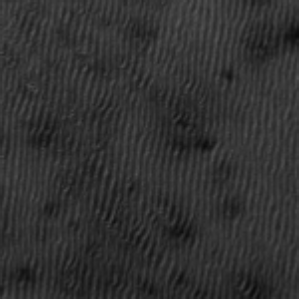
Label: frost